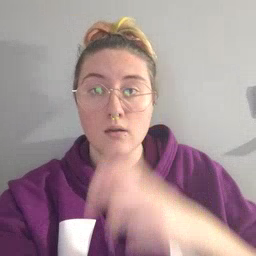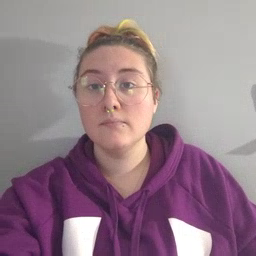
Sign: bug